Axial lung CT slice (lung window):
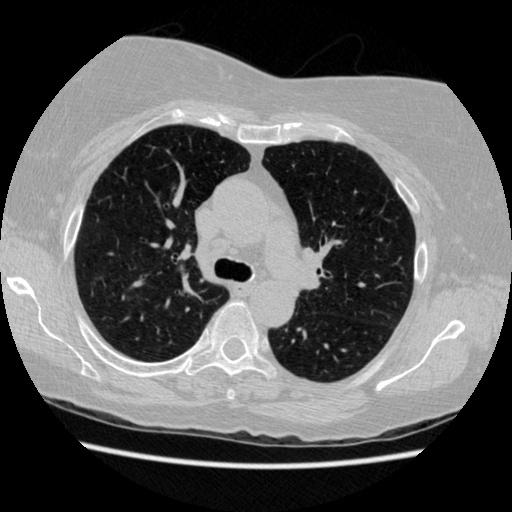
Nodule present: no